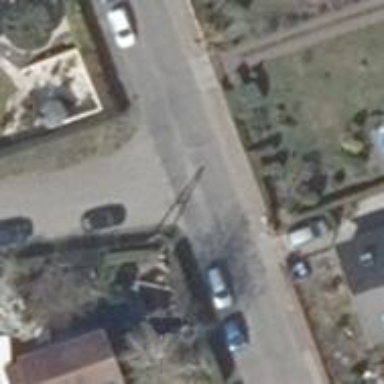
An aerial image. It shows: Residential road with asphalt surface. There is sidewalk on the left side.